Aerial crown-view tile of a tropical tree (Barro Colorado Island, Panama), acquired 20250915:
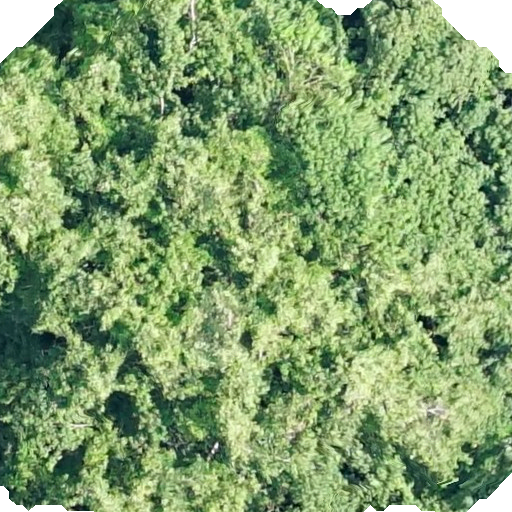
Species: Hura crepitans
GBIF accepted scientific name: Hura crepitans
Crown area: 443.981 m²